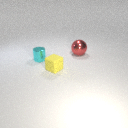
small yellow rubber cube to the right of small cyan metal cylinder